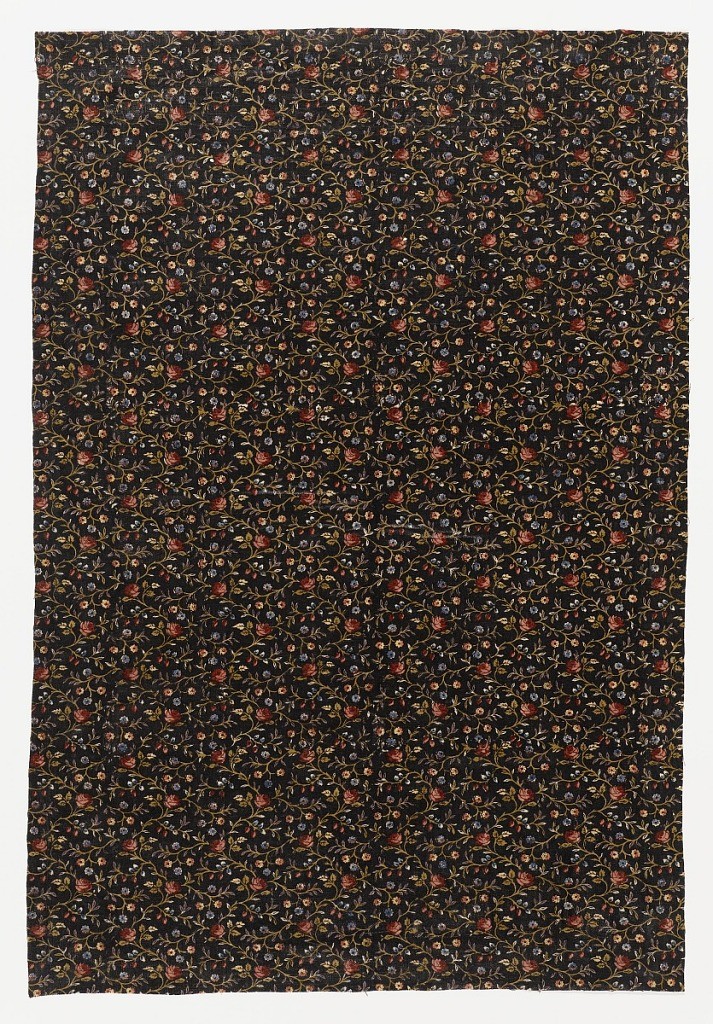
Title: Textile
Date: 1750–1800
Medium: cotton Technique: block printed (two reds and deep purple) with yellow and blue applied by brush on plain weave
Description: Fine meandering vertical floral line on a deep purple background.